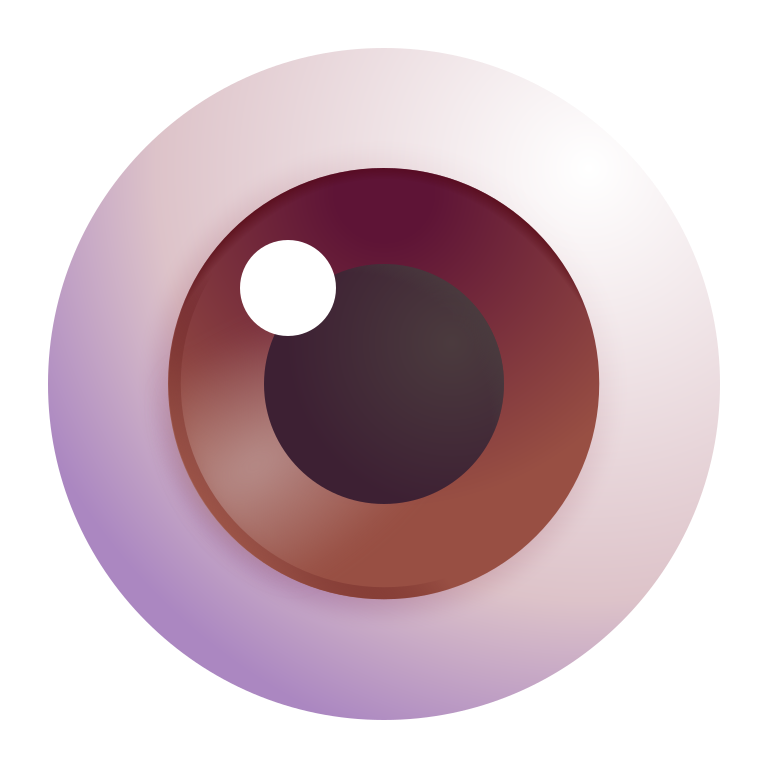
eye color